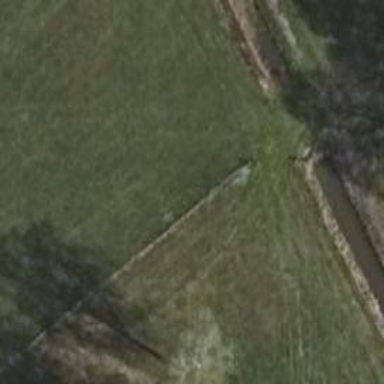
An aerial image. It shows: Grass track with grade5 tracktype.